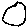
Label: circle